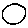
Label: circle